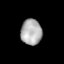
Tissue: lung
Cell type: Others
Senescence score: 0.2375
Nuclear area (px): 530
Mean DAPI intensity: 173.864